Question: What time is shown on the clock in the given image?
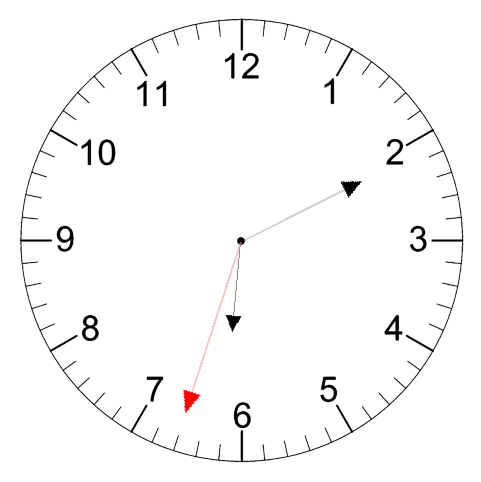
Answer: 06:10:33